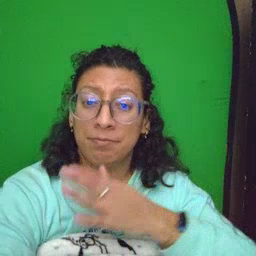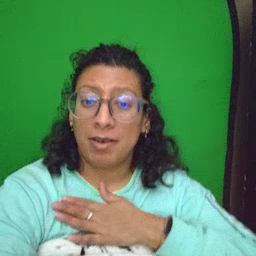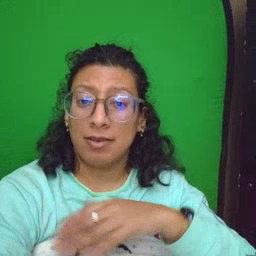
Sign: minemy